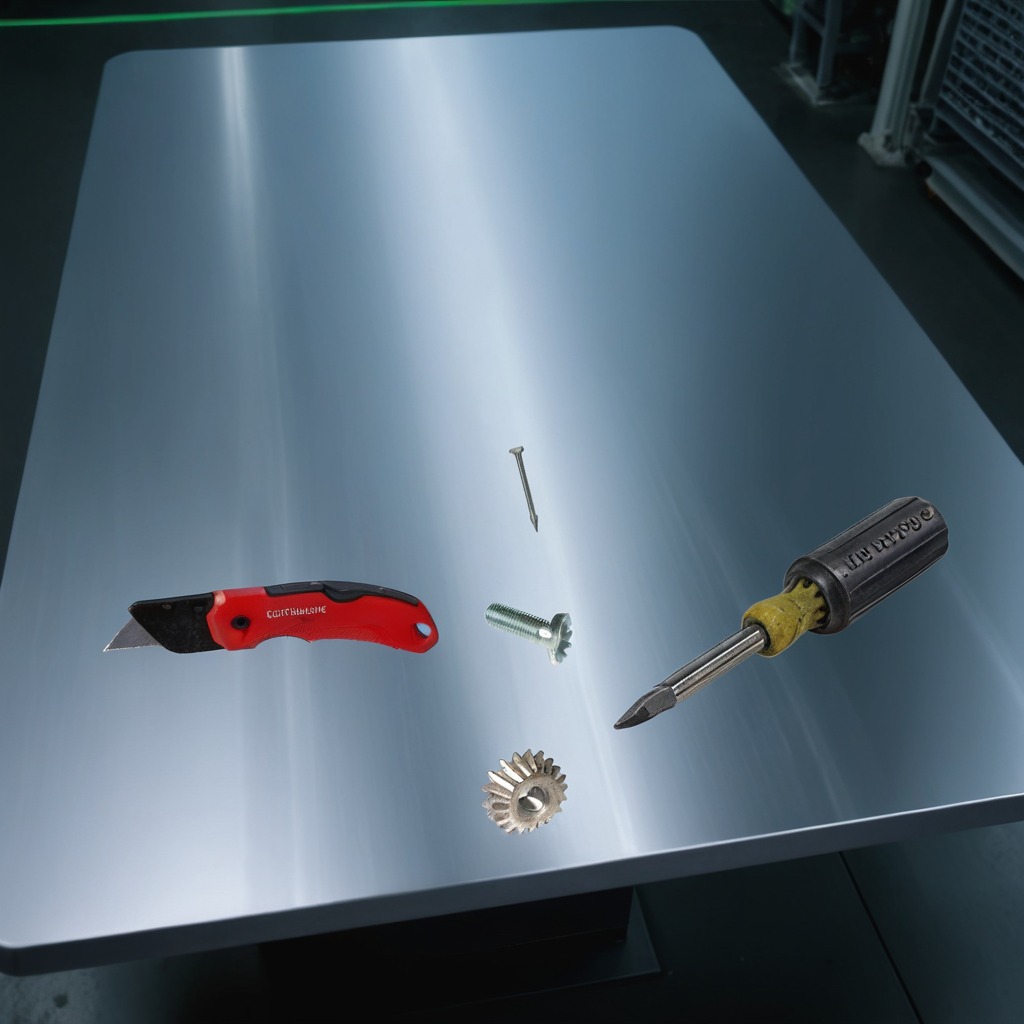
A steel gear with teeth, a utility knife, a metal machine screw, an iron nail, and a screwdriver are lying on the metal table.